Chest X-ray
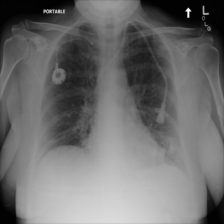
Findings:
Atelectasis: negative
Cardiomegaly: negative
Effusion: negative
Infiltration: positive
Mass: negative
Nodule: negative
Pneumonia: negative
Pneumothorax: negative
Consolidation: negative
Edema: positive
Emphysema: negative
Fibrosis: negative
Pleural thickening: negative
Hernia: negative